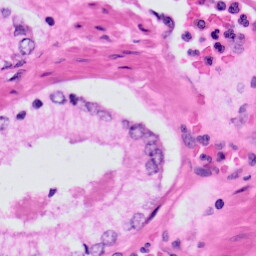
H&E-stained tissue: Prostate